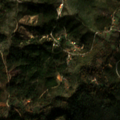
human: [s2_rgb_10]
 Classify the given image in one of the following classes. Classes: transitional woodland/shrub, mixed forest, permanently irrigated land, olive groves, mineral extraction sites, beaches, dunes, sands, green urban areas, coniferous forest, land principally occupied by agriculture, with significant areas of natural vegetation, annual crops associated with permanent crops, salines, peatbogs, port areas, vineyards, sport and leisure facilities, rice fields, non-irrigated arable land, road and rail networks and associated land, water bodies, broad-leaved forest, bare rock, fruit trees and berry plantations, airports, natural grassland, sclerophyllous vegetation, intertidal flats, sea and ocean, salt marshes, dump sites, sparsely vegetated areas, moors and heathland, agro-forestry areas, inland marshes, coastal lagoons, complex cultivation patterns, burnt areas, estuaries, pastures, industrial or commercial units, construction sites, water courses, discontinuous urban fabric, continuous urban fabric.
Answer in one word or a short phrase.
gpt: land principally occupied by agriculture, with significant areas of natural vegetation, coniferous forest, transitional woodland/shrub